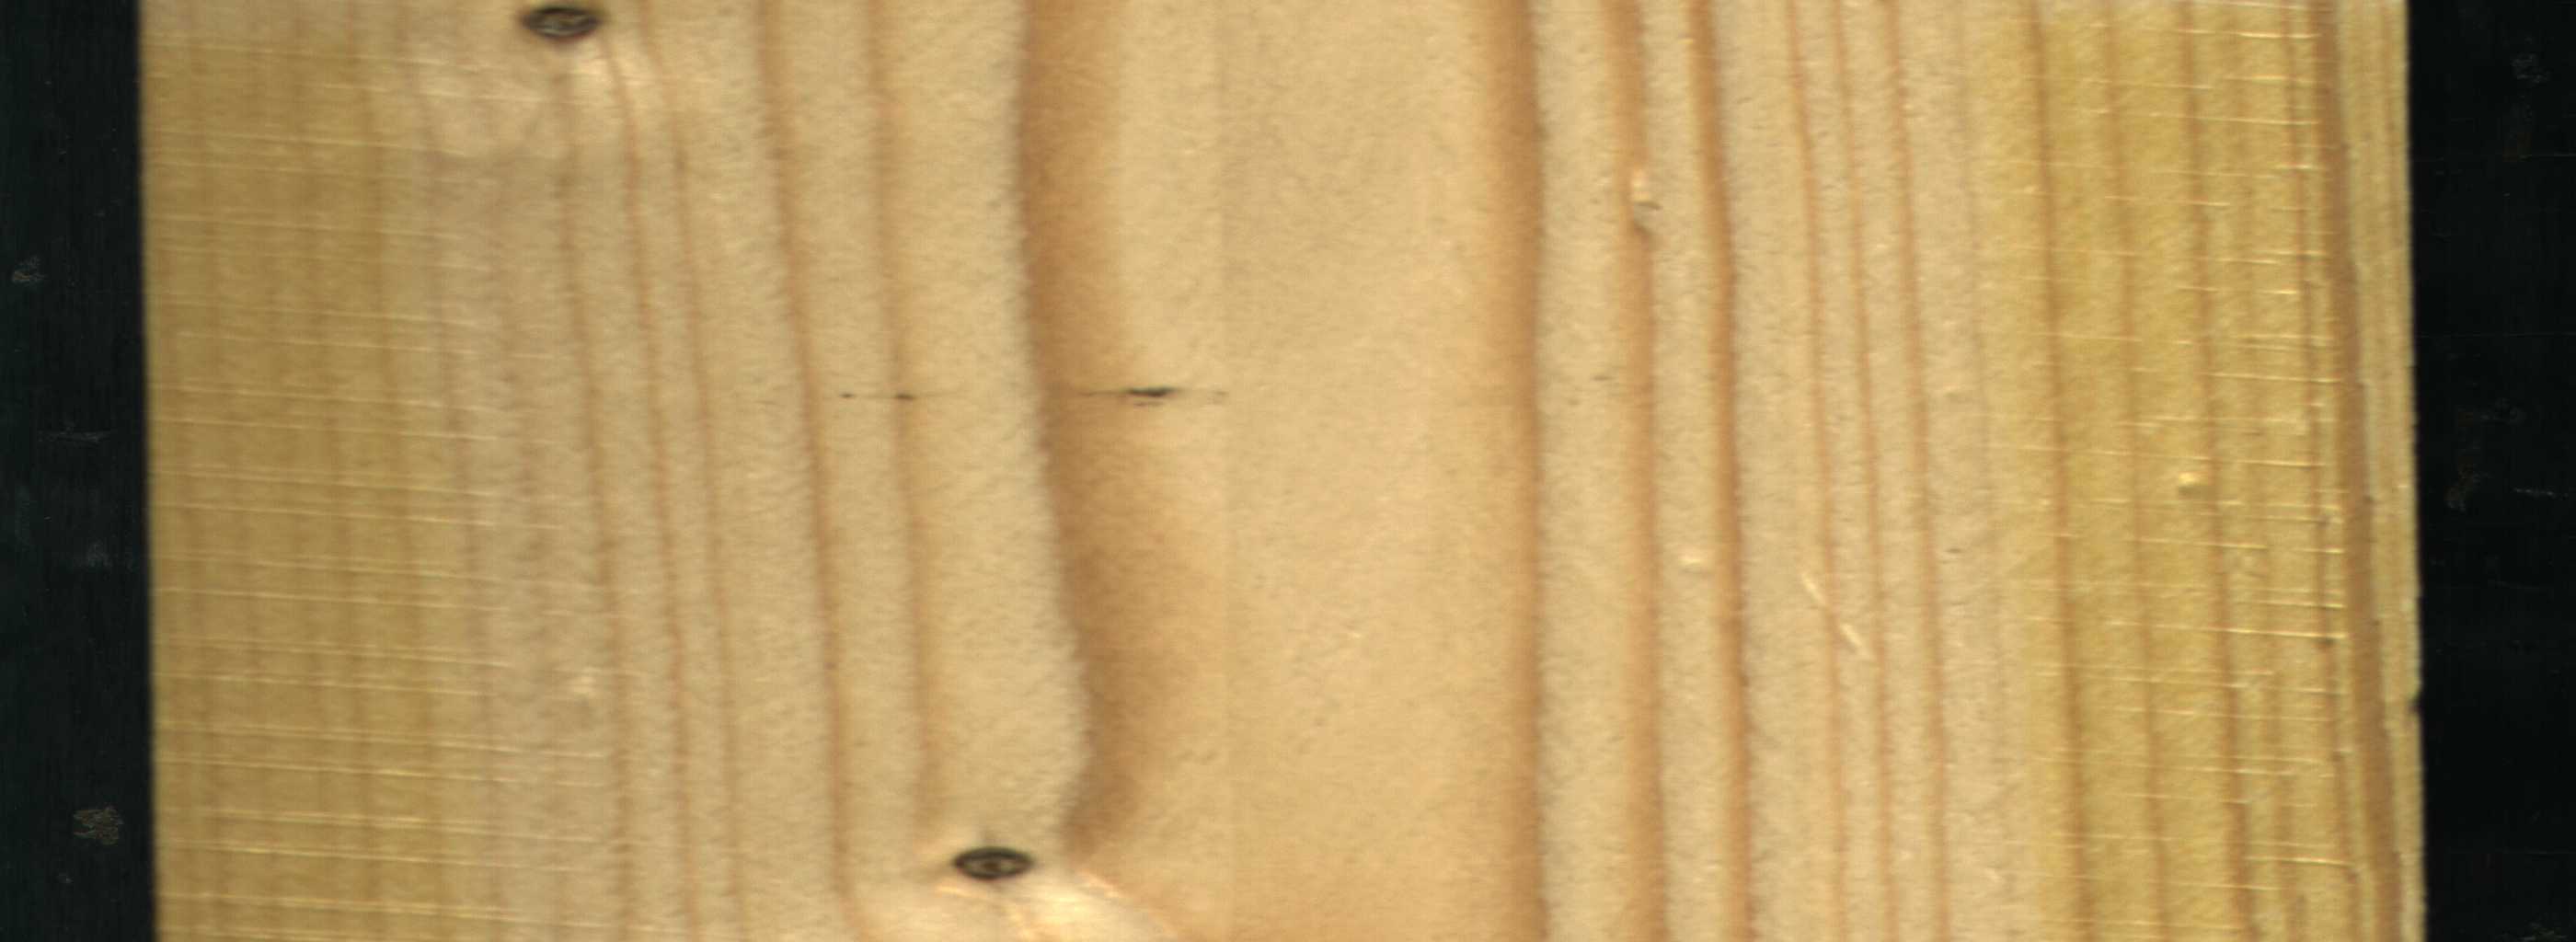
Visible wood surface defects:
Dead_Knot
Dead_Knot